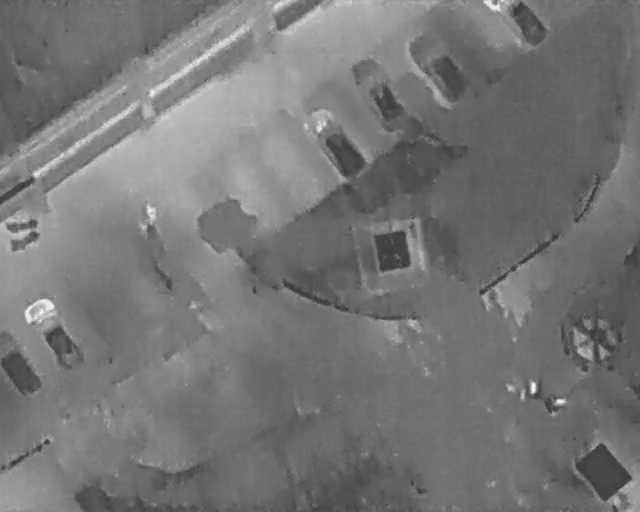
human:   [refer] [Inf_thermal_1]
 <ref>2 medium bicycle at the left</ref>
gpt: <box>[[2, 40, 4, 47, 174], [2, 43, 5, 50, 158]]</box>

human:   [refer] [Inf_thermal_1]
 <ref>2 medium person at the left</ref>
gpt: <box>[[21, 40, 25, 42, 171], [20, 44, 23, 46, 162]]</box>

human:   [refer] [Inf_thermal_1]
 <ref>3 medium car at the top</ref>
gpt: <box>[[45, 24, 58, 31, 142], [52, 14, 65, 21, 150], [62, 9, 74, 16, 144]]</box>

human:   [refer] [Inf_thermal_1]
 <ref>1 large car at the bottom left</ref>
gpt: <box>[[-2, 66, 9, 75, 2]]</box>